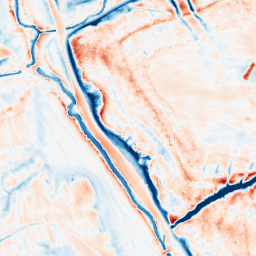
Category: trend_removal
Decomposition family: local_polynomial
Decomposition parameters: window_size: 21
degree: 3
Upsampling method: quintic
Upsampling parameters: scale: 8
Upsampling scale: 8